Question: NetBeans IDE has a built-in local history feature which creates a thousands of files in 'C:\Users\USER\.netbeans\7.1\var\filehistory' (Windows path). Is there any way to disable this feature?
I've found option but i don't know if setting it to 0 will disable local history. Any help would be appreciated.

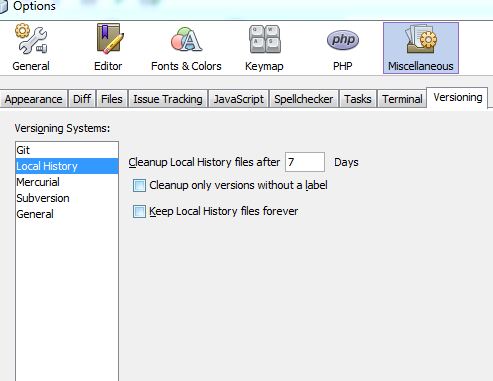
Answer: It is a plugin:
Tools -> Plugins -> Installed -> Choose "Local History", then click "Deactivate".